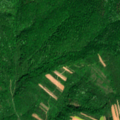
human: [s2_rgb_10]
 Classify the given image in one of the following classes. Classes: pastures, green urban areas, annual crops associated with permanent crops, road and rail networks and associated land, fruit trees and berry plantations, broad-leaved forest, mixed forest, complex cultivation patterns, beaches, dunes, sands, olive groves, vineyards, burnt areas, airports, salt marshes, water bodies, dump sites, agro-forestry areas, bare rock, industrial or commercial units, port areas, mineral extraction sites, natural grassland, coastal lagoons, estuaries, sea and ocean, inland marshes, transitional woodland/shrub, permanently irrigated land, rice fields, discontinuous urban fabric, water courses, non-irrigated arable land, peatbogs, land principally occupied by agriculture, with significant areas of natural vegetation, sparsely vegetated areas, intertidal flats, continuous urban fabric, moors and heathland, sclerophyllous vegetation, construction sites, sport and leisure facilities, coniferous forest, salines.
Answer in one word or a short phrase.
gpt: non-irrigated arable land, complex cultivation patterns, broad-leaved forest